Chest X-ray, AP view. Patient: 48 years old, sex M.
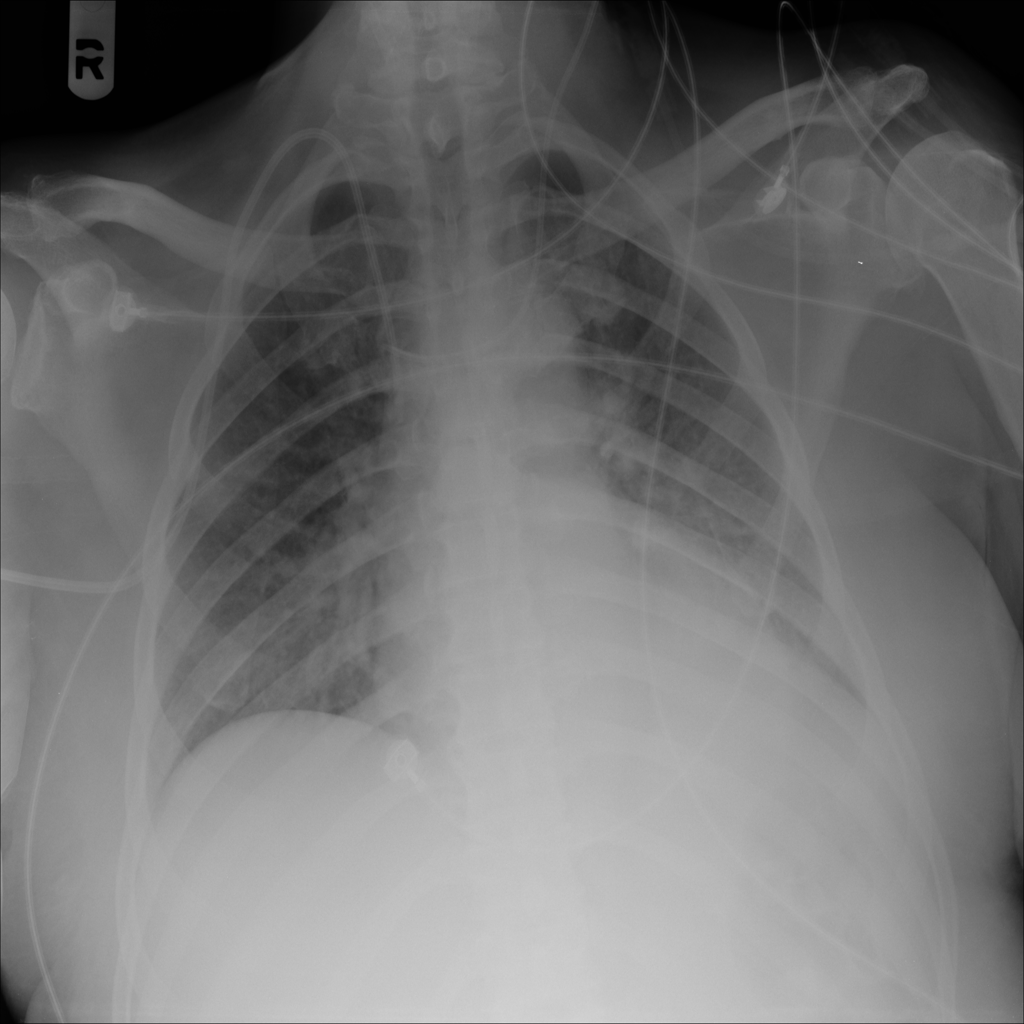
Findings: Atelectasis, Effusion